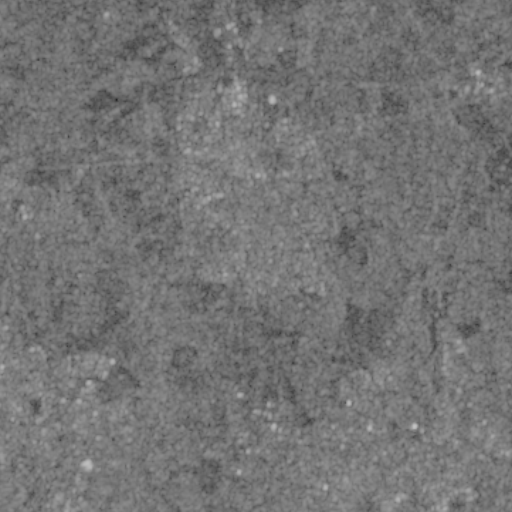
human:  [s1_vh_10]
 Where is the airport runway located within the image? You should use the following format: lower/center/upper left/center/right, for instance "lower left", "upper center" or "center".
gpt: The airport runway is located in the upper left of the image.
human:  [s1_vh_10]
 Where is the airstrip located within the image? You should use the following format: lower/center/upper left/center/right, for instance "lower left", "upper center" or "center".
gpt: The airstrip is located in the upper left of the image.
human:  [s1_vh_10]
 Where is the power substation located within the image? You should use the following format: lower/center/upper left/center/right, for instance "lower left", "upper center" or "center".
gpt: The power substation is located in the upper center of the image.
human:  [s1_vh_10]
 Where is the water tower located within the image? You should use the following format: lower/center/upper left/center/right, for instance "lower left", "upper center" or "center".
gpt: The water tower is located in the center of the image.
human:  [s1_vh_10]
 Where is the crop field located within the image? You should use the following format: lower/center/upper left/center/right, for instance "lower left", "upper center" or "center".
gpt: There is no crop field in the image.

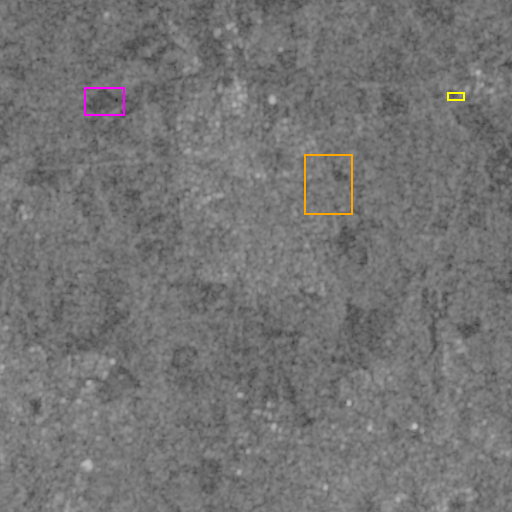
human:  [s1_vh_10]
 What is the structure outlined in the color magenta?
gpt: The structure outlined in magenta is an airstrip.
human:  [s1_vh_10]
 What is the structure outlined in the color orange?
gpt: The structure outlined in orange is a park.
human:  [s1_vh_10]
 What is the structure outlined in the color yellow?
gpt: The structure outlined in yellow is a parking lot.
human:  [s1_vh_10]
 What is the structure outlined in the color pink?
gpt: There is no pink outline.